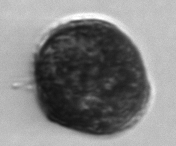
Label: Alexandrium_catenella